Question: I came across some interesting behavior while trying to compare an instance of 'System.RuntimeType' with a generic type 'TOut':
'''
Type runtimeT = methodInfo.ReturnType; // get RuntimeType using reflection
Type genericT = typeof(TOut);
// This condition fails because runtimeT doesn't
// seem to include an assembly qualified name
if(runtimeT.Equals(genericT)) { ... }
'''
Here is my evidence:

I don't know precisely what a GUID is in the context of the CLR / type-system, except of course that the acronym stands for . Perhaps the name is misleading me.
I'm assuming here that a'Type' GUID uniquely identifies the fully qualified type, including the<URL>
Is my assumption wrong?
- What does type GUID truly represent, and how is it used? - Why wouldn't <URL> be implemented by comparing GUID?
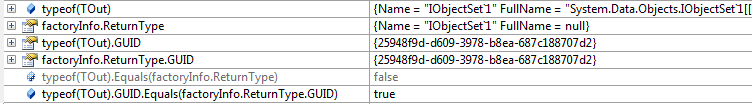
Answer: One reason that 'Type.GUID' isn't used as the comparison for 'Equals' is that it's user controllable item. For example i can dictate the 'GUID' of my 'interface' by doing the following
'''
[Guid("2bfd006d-94b9-43af-843f-5b32f7567086")]
interface IFoo { ... }
'''
This is necessary in order to produce interfaces for COM interop. If 'Equals' relied on the 'GUID' being unique to a type then a given developer could wreak havoc on the system by giving their type the same 'GUID' as say 'string', 'int', etc ...